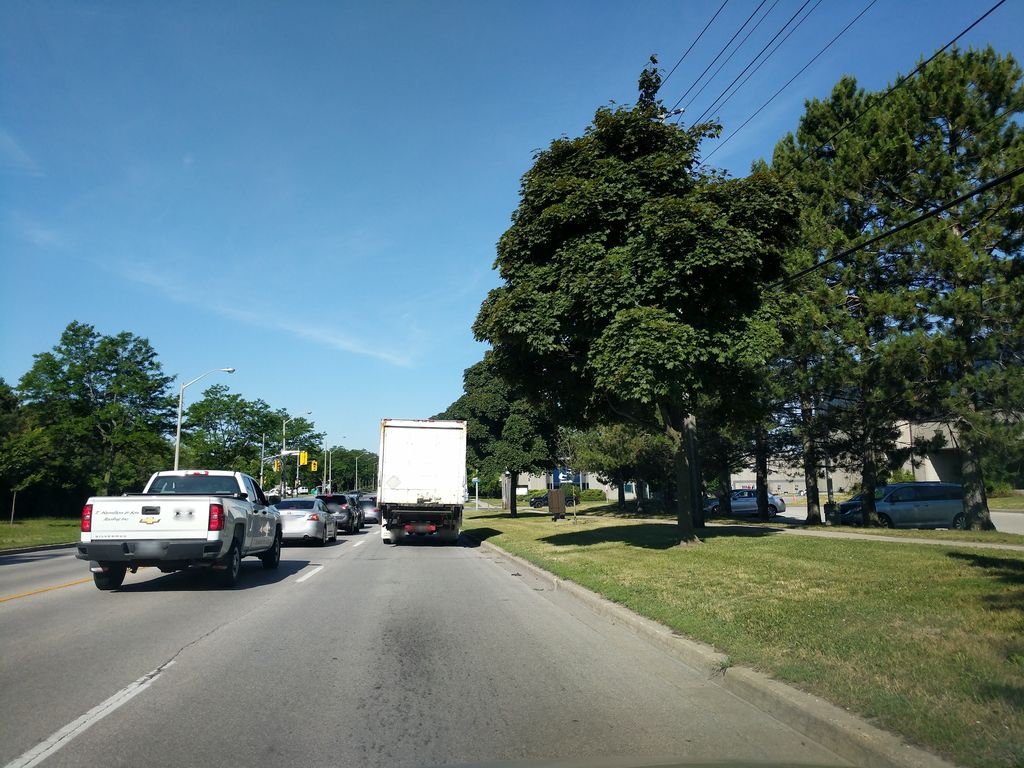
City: toronto